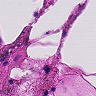
Metastatic tissue present: no